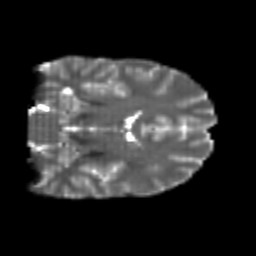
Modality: T2w
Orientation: coronal
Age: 20
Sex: male
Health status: healthy
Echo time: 0.074 s